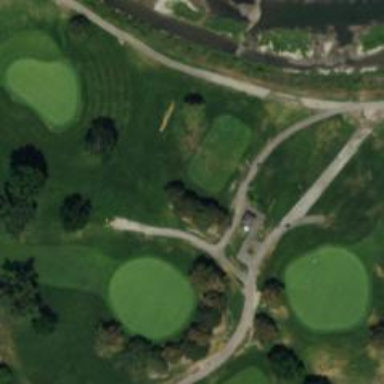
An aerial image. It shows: Well-maintained golf cartpath track.